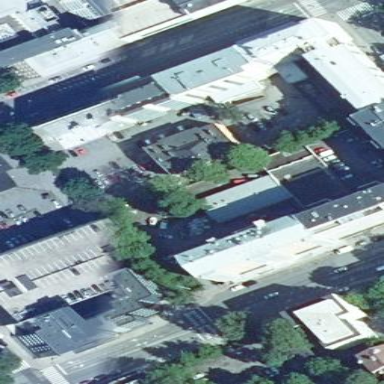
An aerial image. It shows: City block.